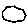
Label: hexagon